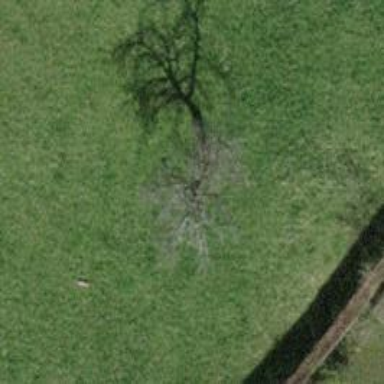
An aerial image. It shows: Single tag "natural: tree."